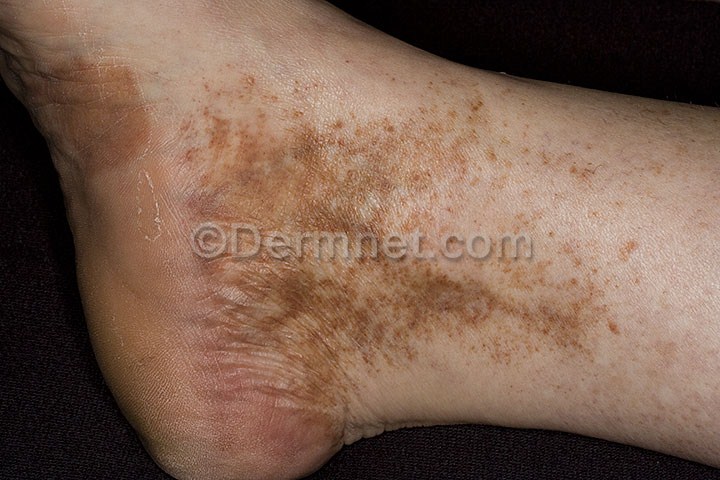
Disease: Vasculitis Photos